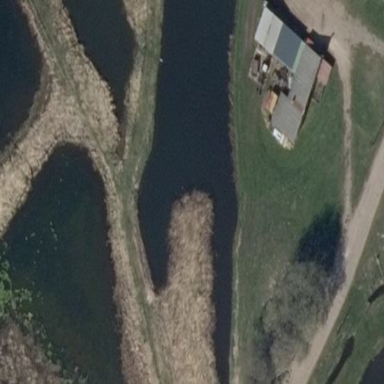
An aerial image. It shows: Pond surrounded by natural water.